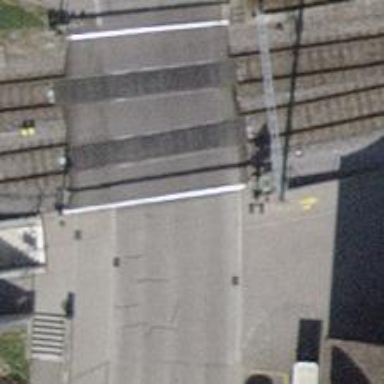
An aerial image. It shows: Full barrier level crossing on railway.